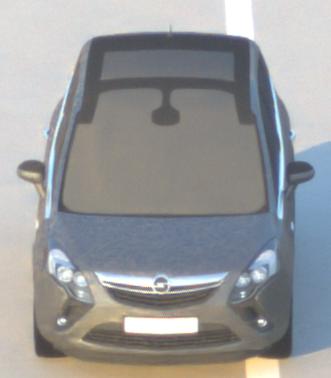
Make: Opel
Model: Zafira Tourer 1.8
Detailed model: Zafira (C) Tourer
Model produced from: 2012/01
Model produced until: 2015/06
Doors: 5
Color: gray
Road condition: dry road
Daytime: sunrise or sunset
Contrast: medium contrast